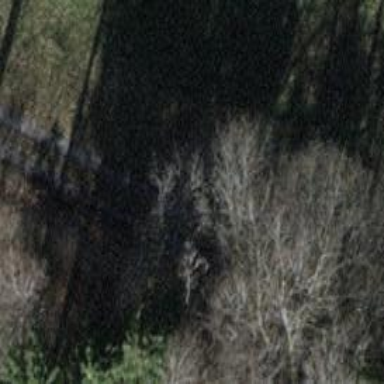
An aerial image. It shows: Track with grade3 tracktype.